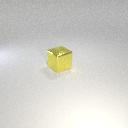
large yellow metal cube